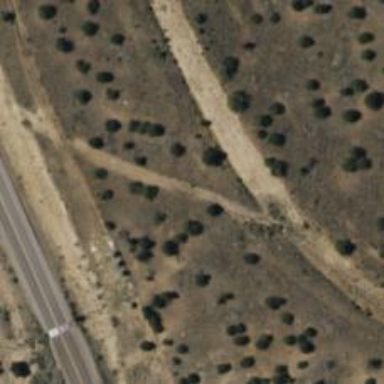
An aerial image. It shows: Abandoned road.